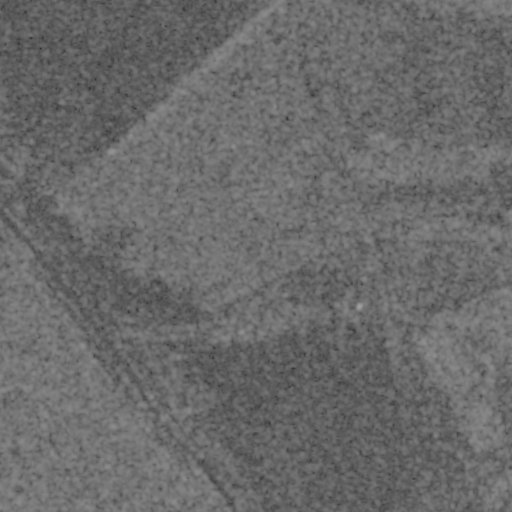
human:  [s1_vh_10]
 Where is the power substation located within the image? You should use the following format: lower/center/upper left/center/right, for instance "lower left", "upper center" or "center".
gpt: The power substation is located in the center right of the image.
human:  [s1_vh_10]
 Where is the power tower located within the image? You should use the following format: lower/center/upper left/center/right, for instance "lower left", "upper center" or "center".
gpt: There is no power tower in the image.

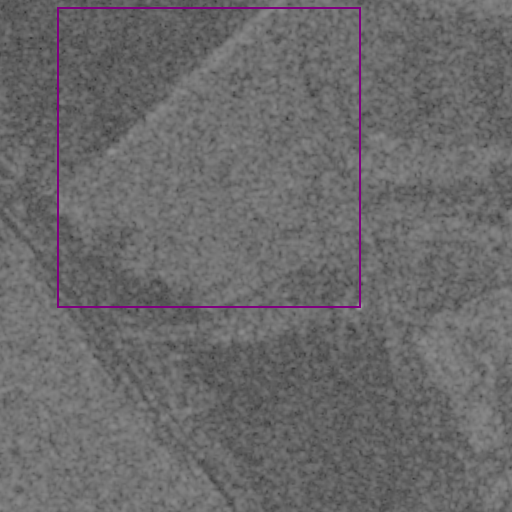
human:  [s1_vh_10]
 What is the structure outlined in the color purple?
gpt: The structure outlined in purple is a crop field.
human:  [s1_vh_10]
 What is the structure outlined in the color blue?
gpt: There is no blue outline.